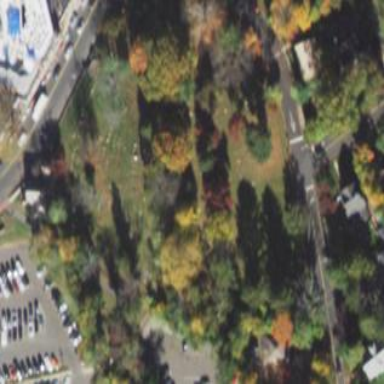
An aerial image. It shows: Sector within cemetery.